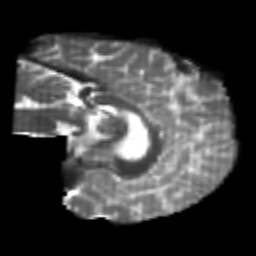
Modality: T2w
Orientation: sagittal
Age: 26
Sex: male
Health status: healthy
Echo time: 0.074 s